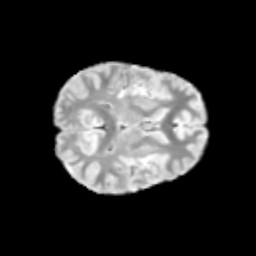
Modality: T2w
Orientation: axial
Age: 9
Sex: male
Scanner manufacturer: siemens
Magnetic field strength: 3 T
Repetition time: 3.8 s
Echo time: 0.07 s